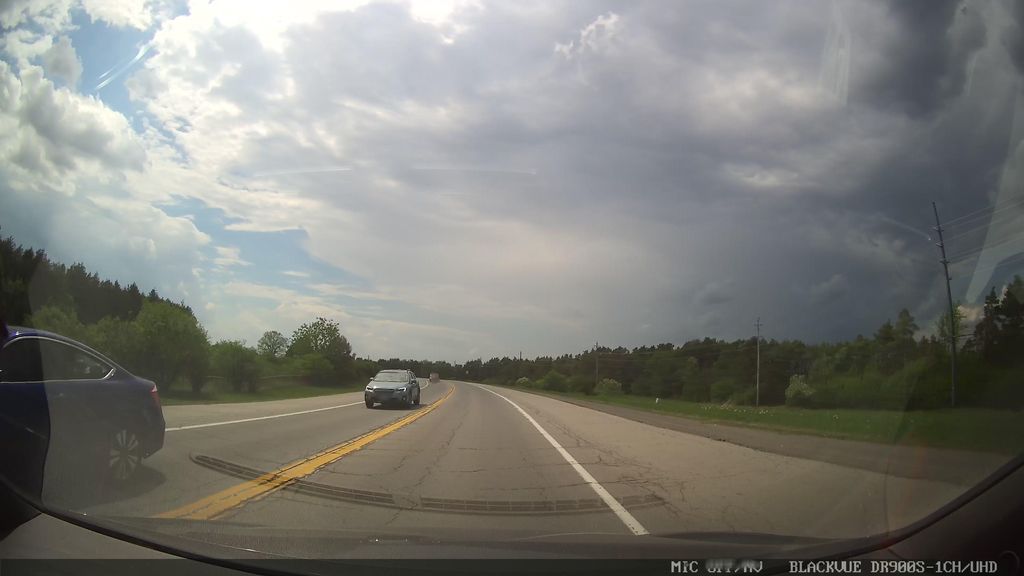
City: ottawa-gatineau